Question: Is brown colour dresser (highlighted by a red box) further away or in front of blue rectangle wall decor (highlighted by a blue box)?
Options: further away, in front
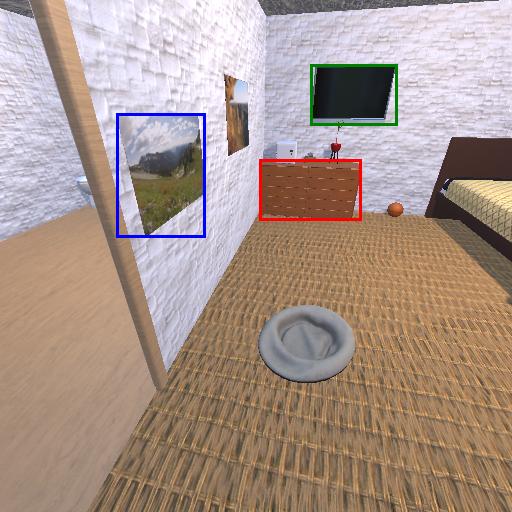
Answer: further away